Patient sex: M
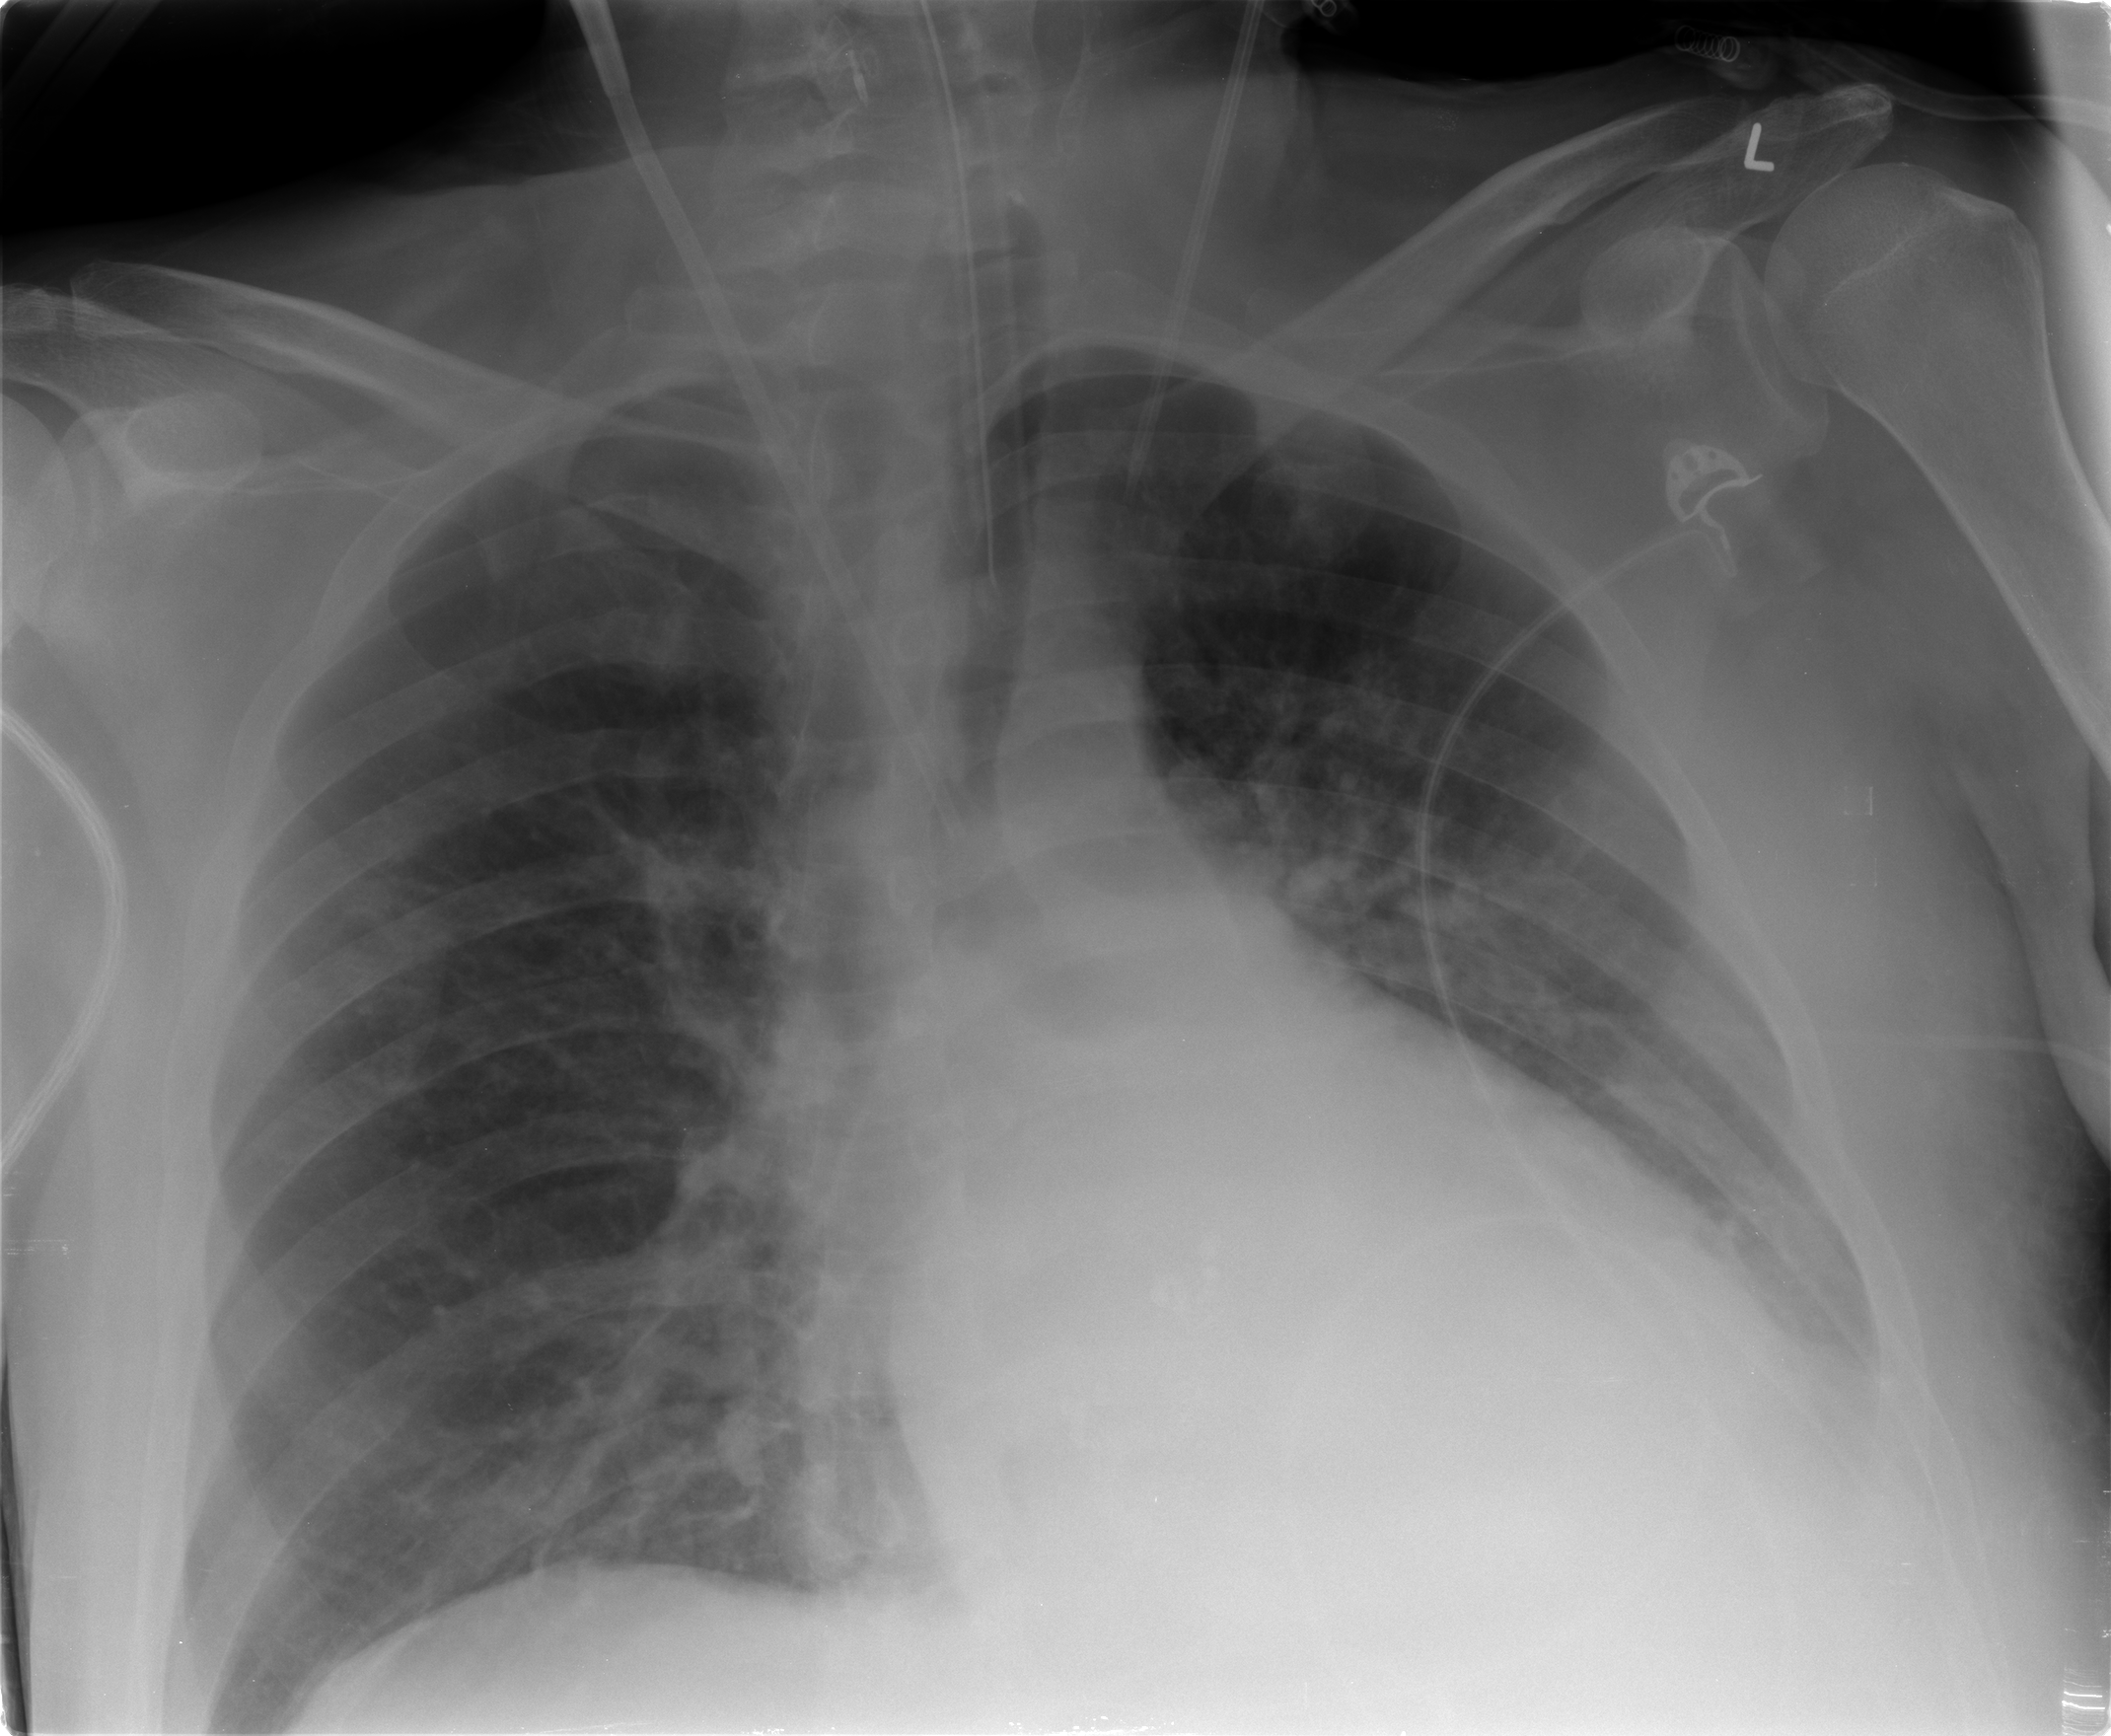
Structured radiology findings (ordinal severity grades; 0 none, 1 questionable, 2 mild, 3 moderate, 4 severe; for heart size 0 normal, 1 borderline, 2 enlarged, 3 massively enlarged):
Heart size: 2
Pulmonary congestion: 2
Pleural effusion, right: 0
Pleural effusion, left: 2
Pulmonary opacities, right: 0
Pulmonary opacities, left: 2
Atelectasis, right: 2
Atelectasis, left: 2